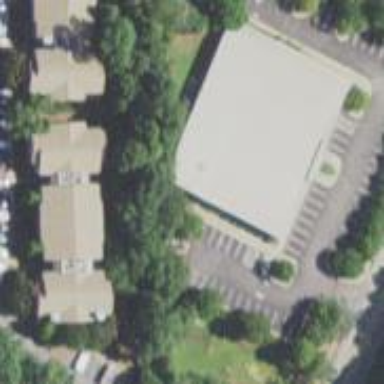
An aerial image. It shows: Commercial building.